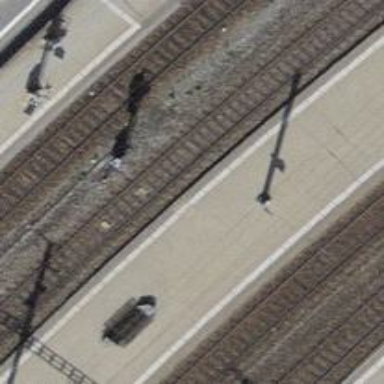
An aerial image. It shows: Railway signal.